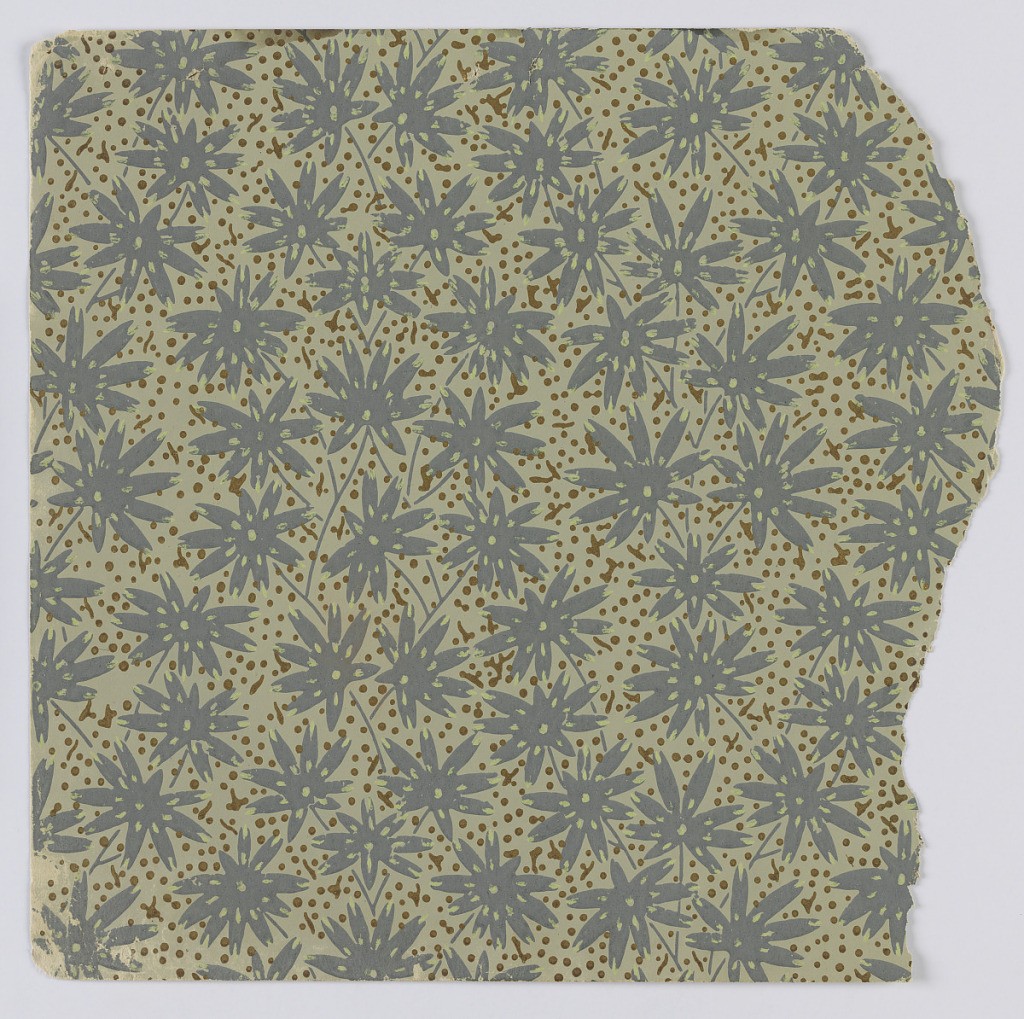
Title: Sidewall sample
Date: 1880–90
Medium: Machine-printed on paper
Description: Fragmentary wallpapers from sample book, including aesthetic-style and Anglo-Japanesque designs.

72 pages of samples.